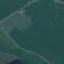
Land use / land cover class: Pasture